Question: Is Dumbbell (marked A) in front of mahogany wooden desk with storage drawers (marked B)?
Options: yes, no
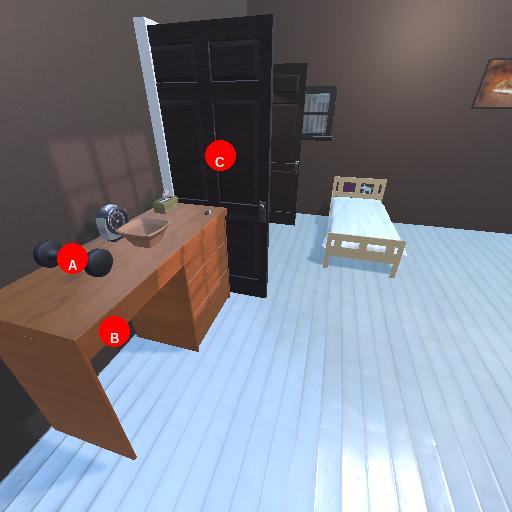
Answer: yes